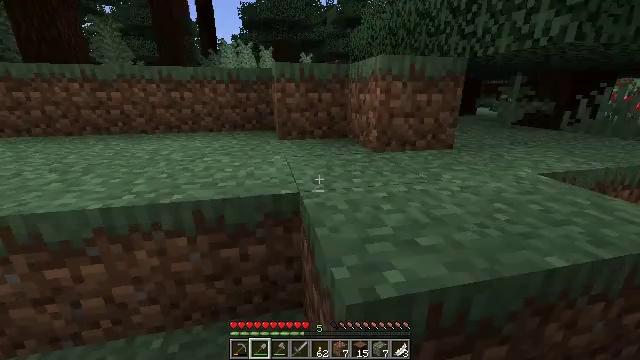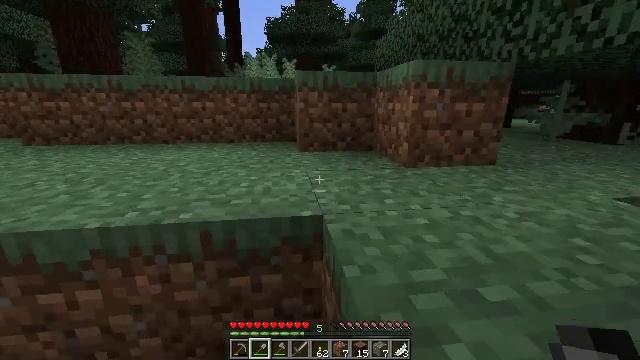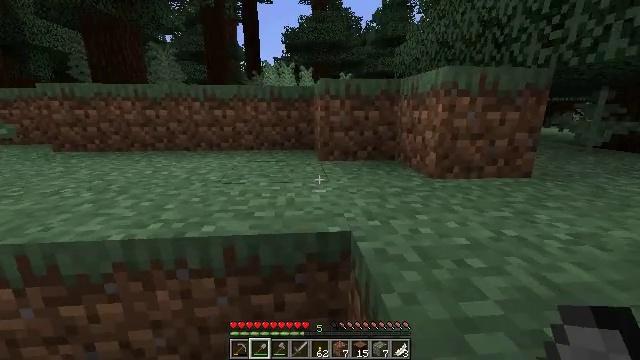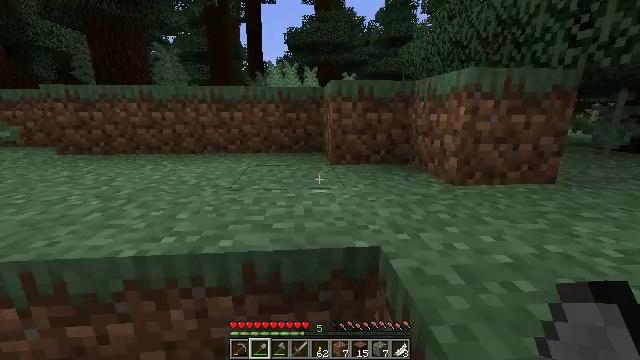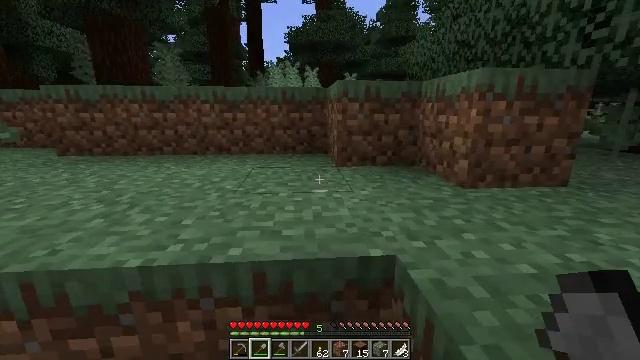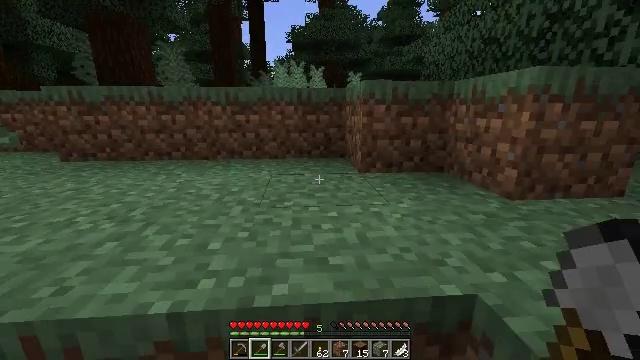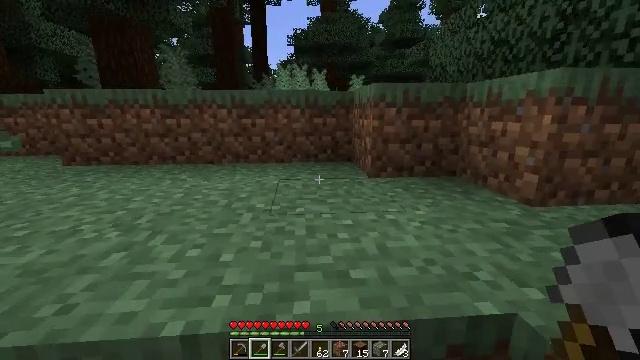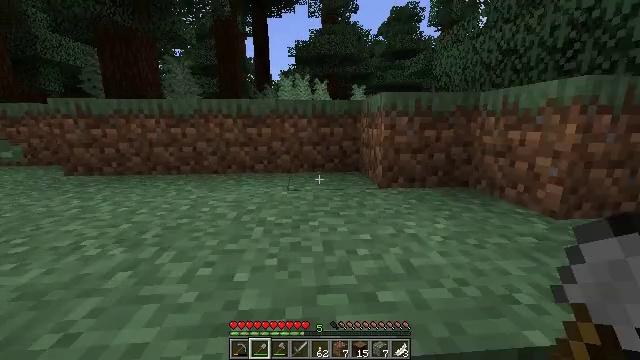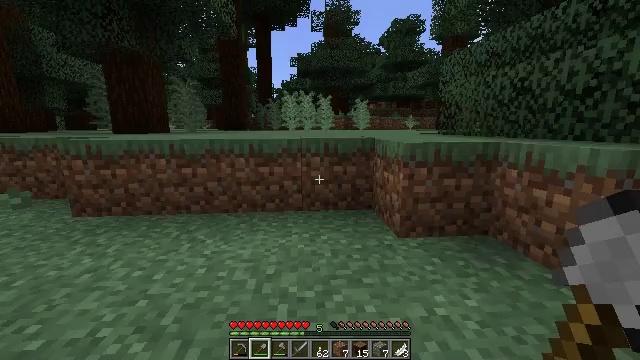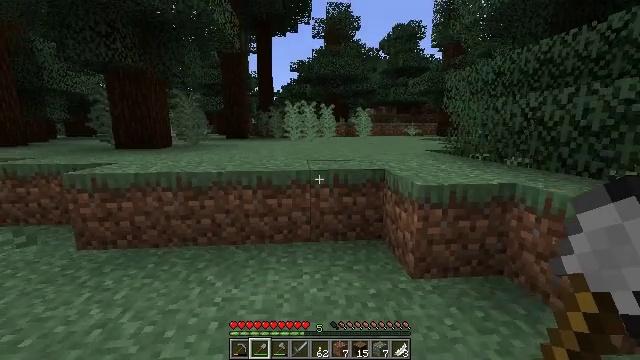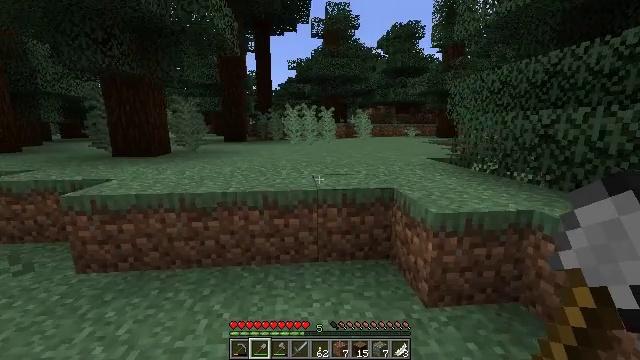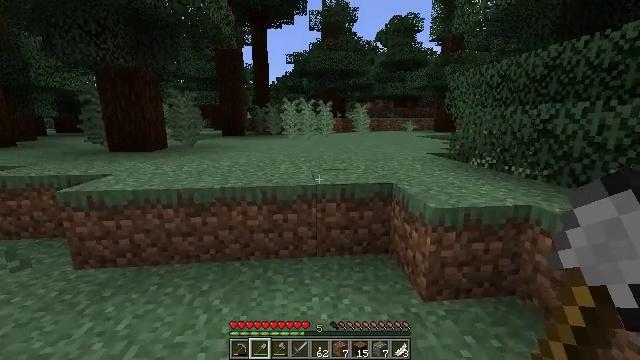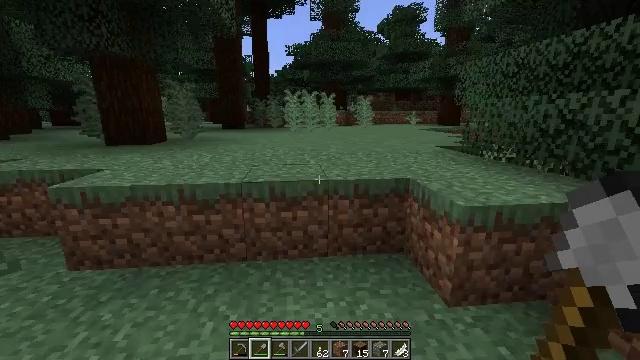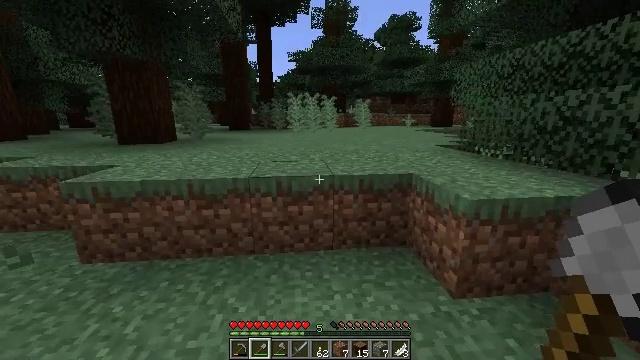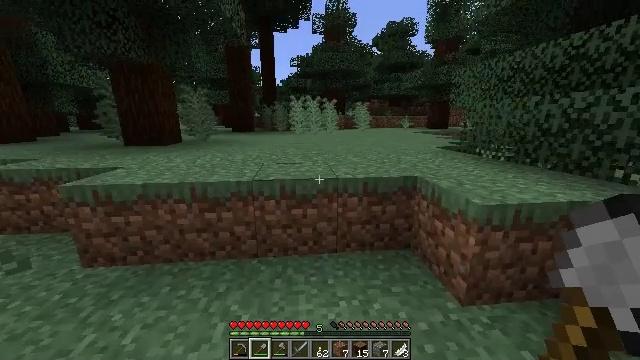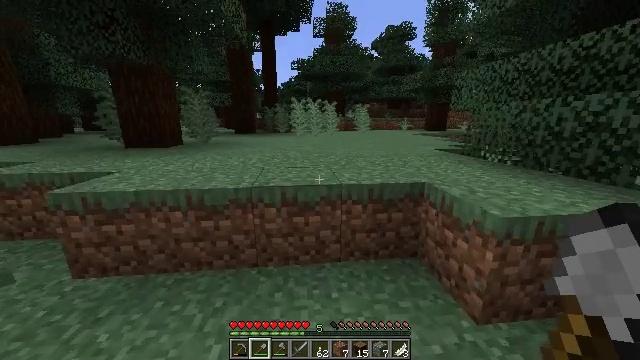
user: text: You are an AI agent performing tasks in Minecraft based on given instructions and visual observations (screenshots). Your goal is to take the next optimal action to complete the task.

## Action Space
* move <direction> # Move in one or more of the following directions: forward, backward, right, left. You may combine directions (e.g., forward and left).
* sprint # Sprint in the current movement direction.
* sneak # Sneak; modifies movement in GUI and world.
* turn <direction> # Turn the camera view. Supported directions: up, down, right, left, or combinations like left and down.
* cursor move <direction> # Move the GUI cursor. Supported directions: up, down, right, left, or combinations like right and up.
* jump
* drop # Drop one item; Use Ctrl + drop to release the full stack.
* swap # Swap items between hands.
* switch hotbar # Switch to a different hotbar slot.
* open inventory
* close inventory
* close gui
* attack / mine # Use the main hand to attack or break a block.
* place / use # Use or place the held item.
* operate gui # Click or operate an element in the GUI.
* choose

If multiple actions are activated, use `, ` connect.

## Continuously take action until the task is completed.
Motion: motion action
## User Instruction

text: Gather sweet berries from the bush.
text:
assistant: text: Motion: move forward and move left, turn left and up
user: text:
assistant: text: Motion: move forward and move left, turn left and up
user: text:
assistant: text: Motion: move forward and move left
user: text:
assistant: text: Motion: move forward and move left
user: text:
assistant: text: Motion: move forward and move left
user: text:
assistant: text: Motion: move forward and move left
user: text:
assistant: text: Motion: move forward and move left, turn up, jump
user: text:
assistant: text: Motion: move forward and move left, turn up, jump
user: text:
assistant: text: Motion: move forward and move left, jump
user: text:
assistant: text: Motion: move forward, jump
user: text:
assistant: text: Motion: move forward, turn down
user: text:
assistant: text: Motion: move forward, sprint, turn down
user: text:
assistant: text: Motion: move forward, sprint
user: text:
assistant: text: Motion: move forward, sprint
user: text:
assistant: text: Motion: move forward, sprint
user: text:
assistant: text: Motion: move forward, sprint
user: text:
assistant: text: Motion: move forward, sprint
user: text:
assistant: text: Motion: move forward, sprint
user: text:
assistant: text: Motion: move forward, sprint, jump
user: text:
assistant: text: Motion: move forward, sprint, turn right and down, jump
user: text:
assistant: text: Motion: move forward, sprint, turn right and down, jump
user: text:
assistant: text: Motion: move forward, sprint, turn right and down, jump
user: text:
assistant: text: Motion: move forward, sprint, jump
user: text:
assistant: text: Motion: move forward, sprint
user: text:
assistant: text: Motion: move forward, sprint
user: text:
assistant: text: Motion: move forward, sprint
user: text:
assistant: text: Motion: move forward, sprint
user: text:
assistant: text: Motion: move forward, sprint
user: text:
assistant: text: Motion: move forward, sprint
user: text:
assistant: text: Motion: move forward, sprint